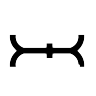
Cursor type: text_vertical
OS/theme: linux-apple-cursor
Variant: black